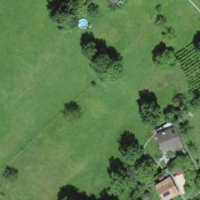
EUNIS habitat code: 24
Species observed at this site:
Campanula glomerata